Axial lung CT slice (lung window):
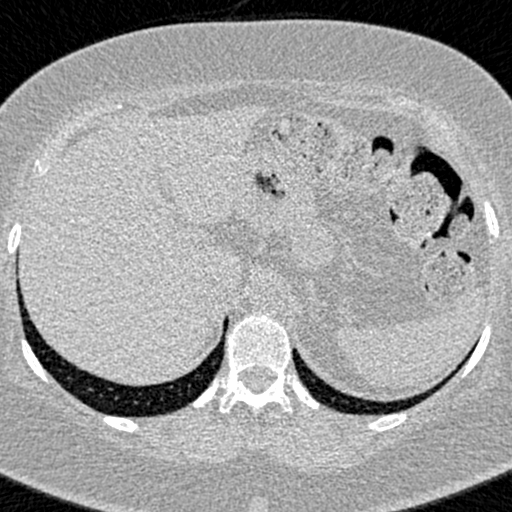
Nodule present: no